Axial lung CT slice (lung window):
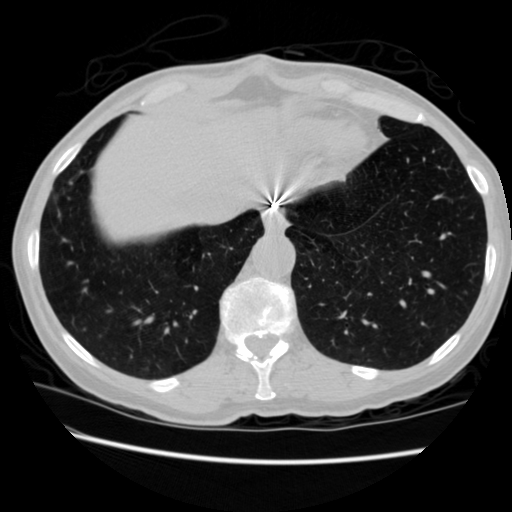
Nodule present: no